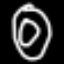
Label: donut